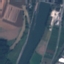
Label: River